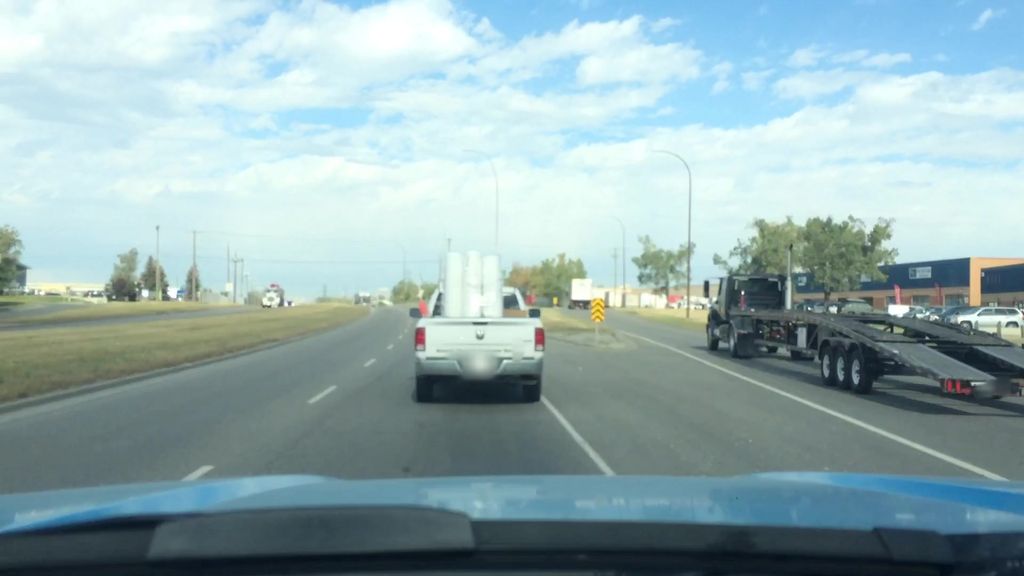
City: calgary